Interaction volume radius: 5 \u00c5
Interaction volume height: 15 \u00c5
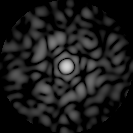
Disorder parameter: 0.8207